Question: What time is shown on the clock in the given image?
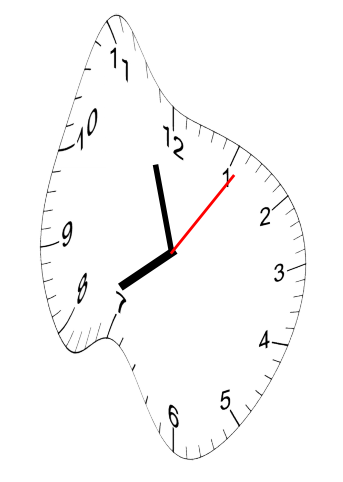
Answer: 07:57:06